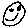
Label: smiley face